Interaction volume radius: 5 \u00c5
Interaction volume height: 15 \u00c5
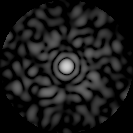
Disorder parameter: 0.8362